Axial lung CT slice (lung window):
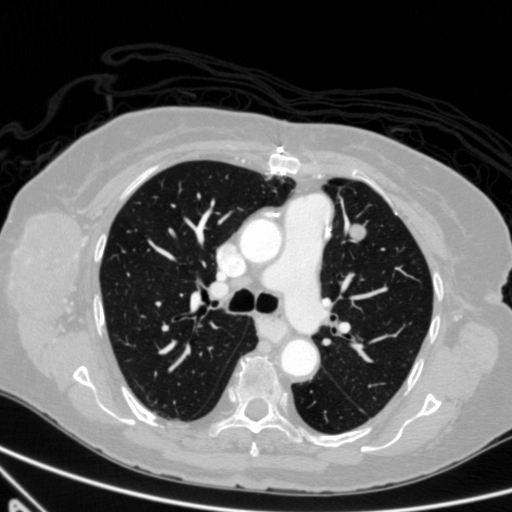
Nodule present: yes
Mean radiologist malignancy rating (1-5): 4